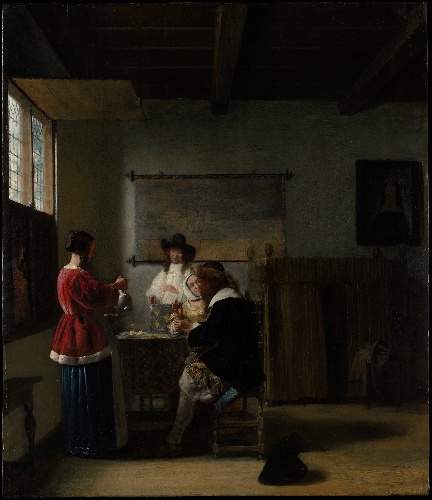
Title: The Visit
Artist: Pieter de Hooch
Artist bio: Dutch, Rotterdam 1629–1684 Amsterdam
Date: ca. 1657
Object type: Painting
Classification: Paintings
Medium: Oil on wood
Dimensions: 26 3/4 x 23 in. (67.9 x 58.4 cm)
Department: European Paintings
Credit line: H. O. Havemeyer Collection, Bequest of Mrs. H. O. Havemeyer, 1929
Accession year: 1929
Repository: Metropolitan Museum of Art, New York, NY
Tags: Men|Women|Interiors